Question: I try to reach classic navigation menu item from website in c#, asp.net. My navigation menu like that :

How can I reach My Profile NavigateURL and change it? I tried this but 'mi' is 'null':
'''
Menu m = (Menu)Master.FindControl("NavigationMenu");
MenuItem mi = new MenuItem();
mi = m.FindItem("Account,My Profile");
mi.NavigateUrl = "~/MyProfile.aspx?userid=" + userid;
'''
Please help :(
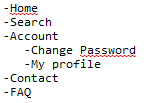
Answer: This should work:
'''
var menu = (Menu)Master.FindControl("NavigationMenu");
var menuItem = menu.FindItem("Account" + menu.PathSeparator + "My Profile");
menuItem.NavigateUrl = "~/MyProfile.aspx?userid=" + 123;
'''
The default 'PathSeparator' is a slash mark (/).
<URL>
If you didn't override it, then you can also use path 'Account/My Profile'